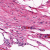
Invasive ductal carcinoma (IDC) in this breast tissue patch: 0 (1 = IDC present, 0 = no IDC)